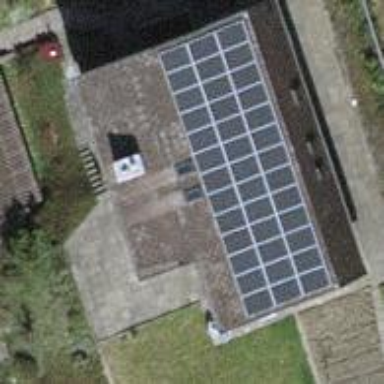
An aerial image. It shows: Solar power generator with photovoltaic panels.